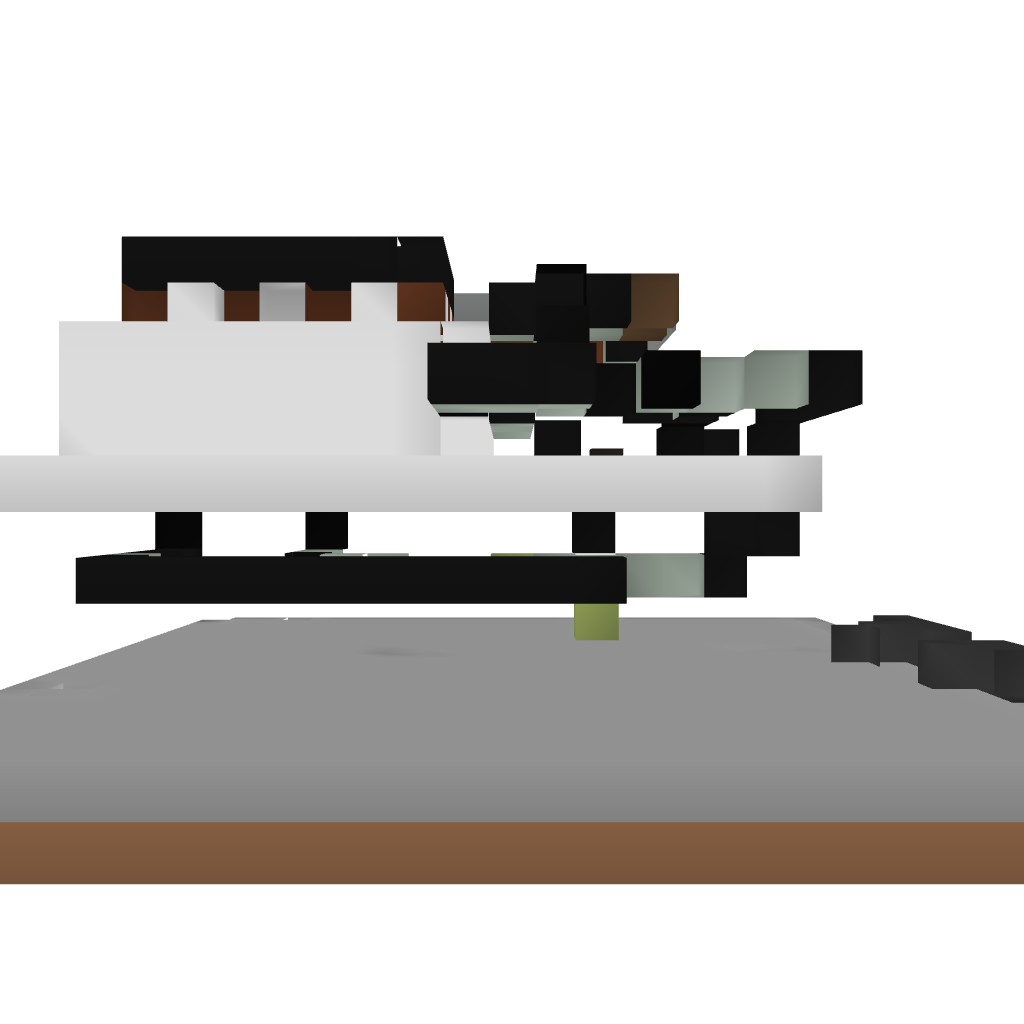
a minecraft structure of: Minecraft Safe with alert and sound